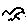
Label: bird